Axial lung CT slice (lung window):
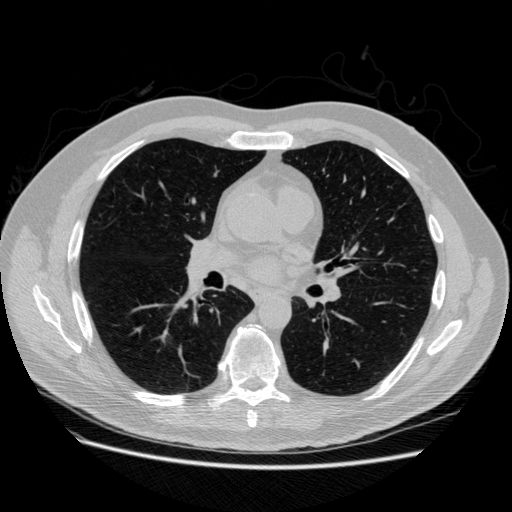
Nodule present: no